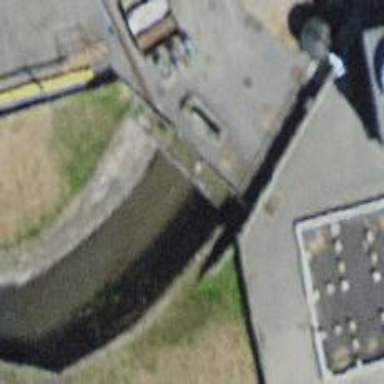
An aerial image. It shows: Culvert tunnel that serves as drain for the waterway.